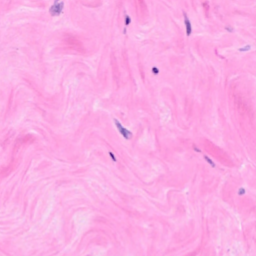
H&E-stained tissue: Breast